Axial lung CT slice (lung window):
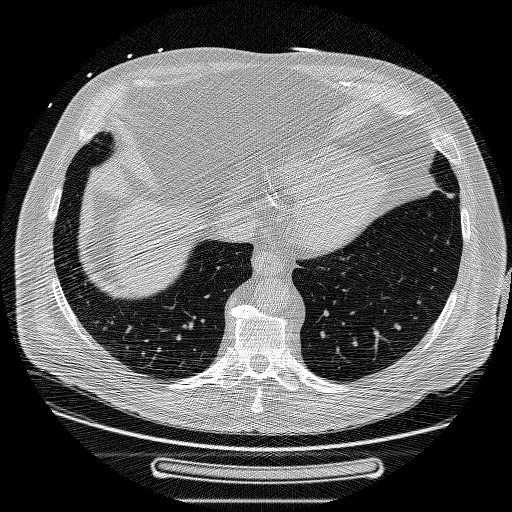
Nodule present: no